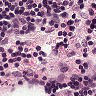
Metastatic tissue present: no